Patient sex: M
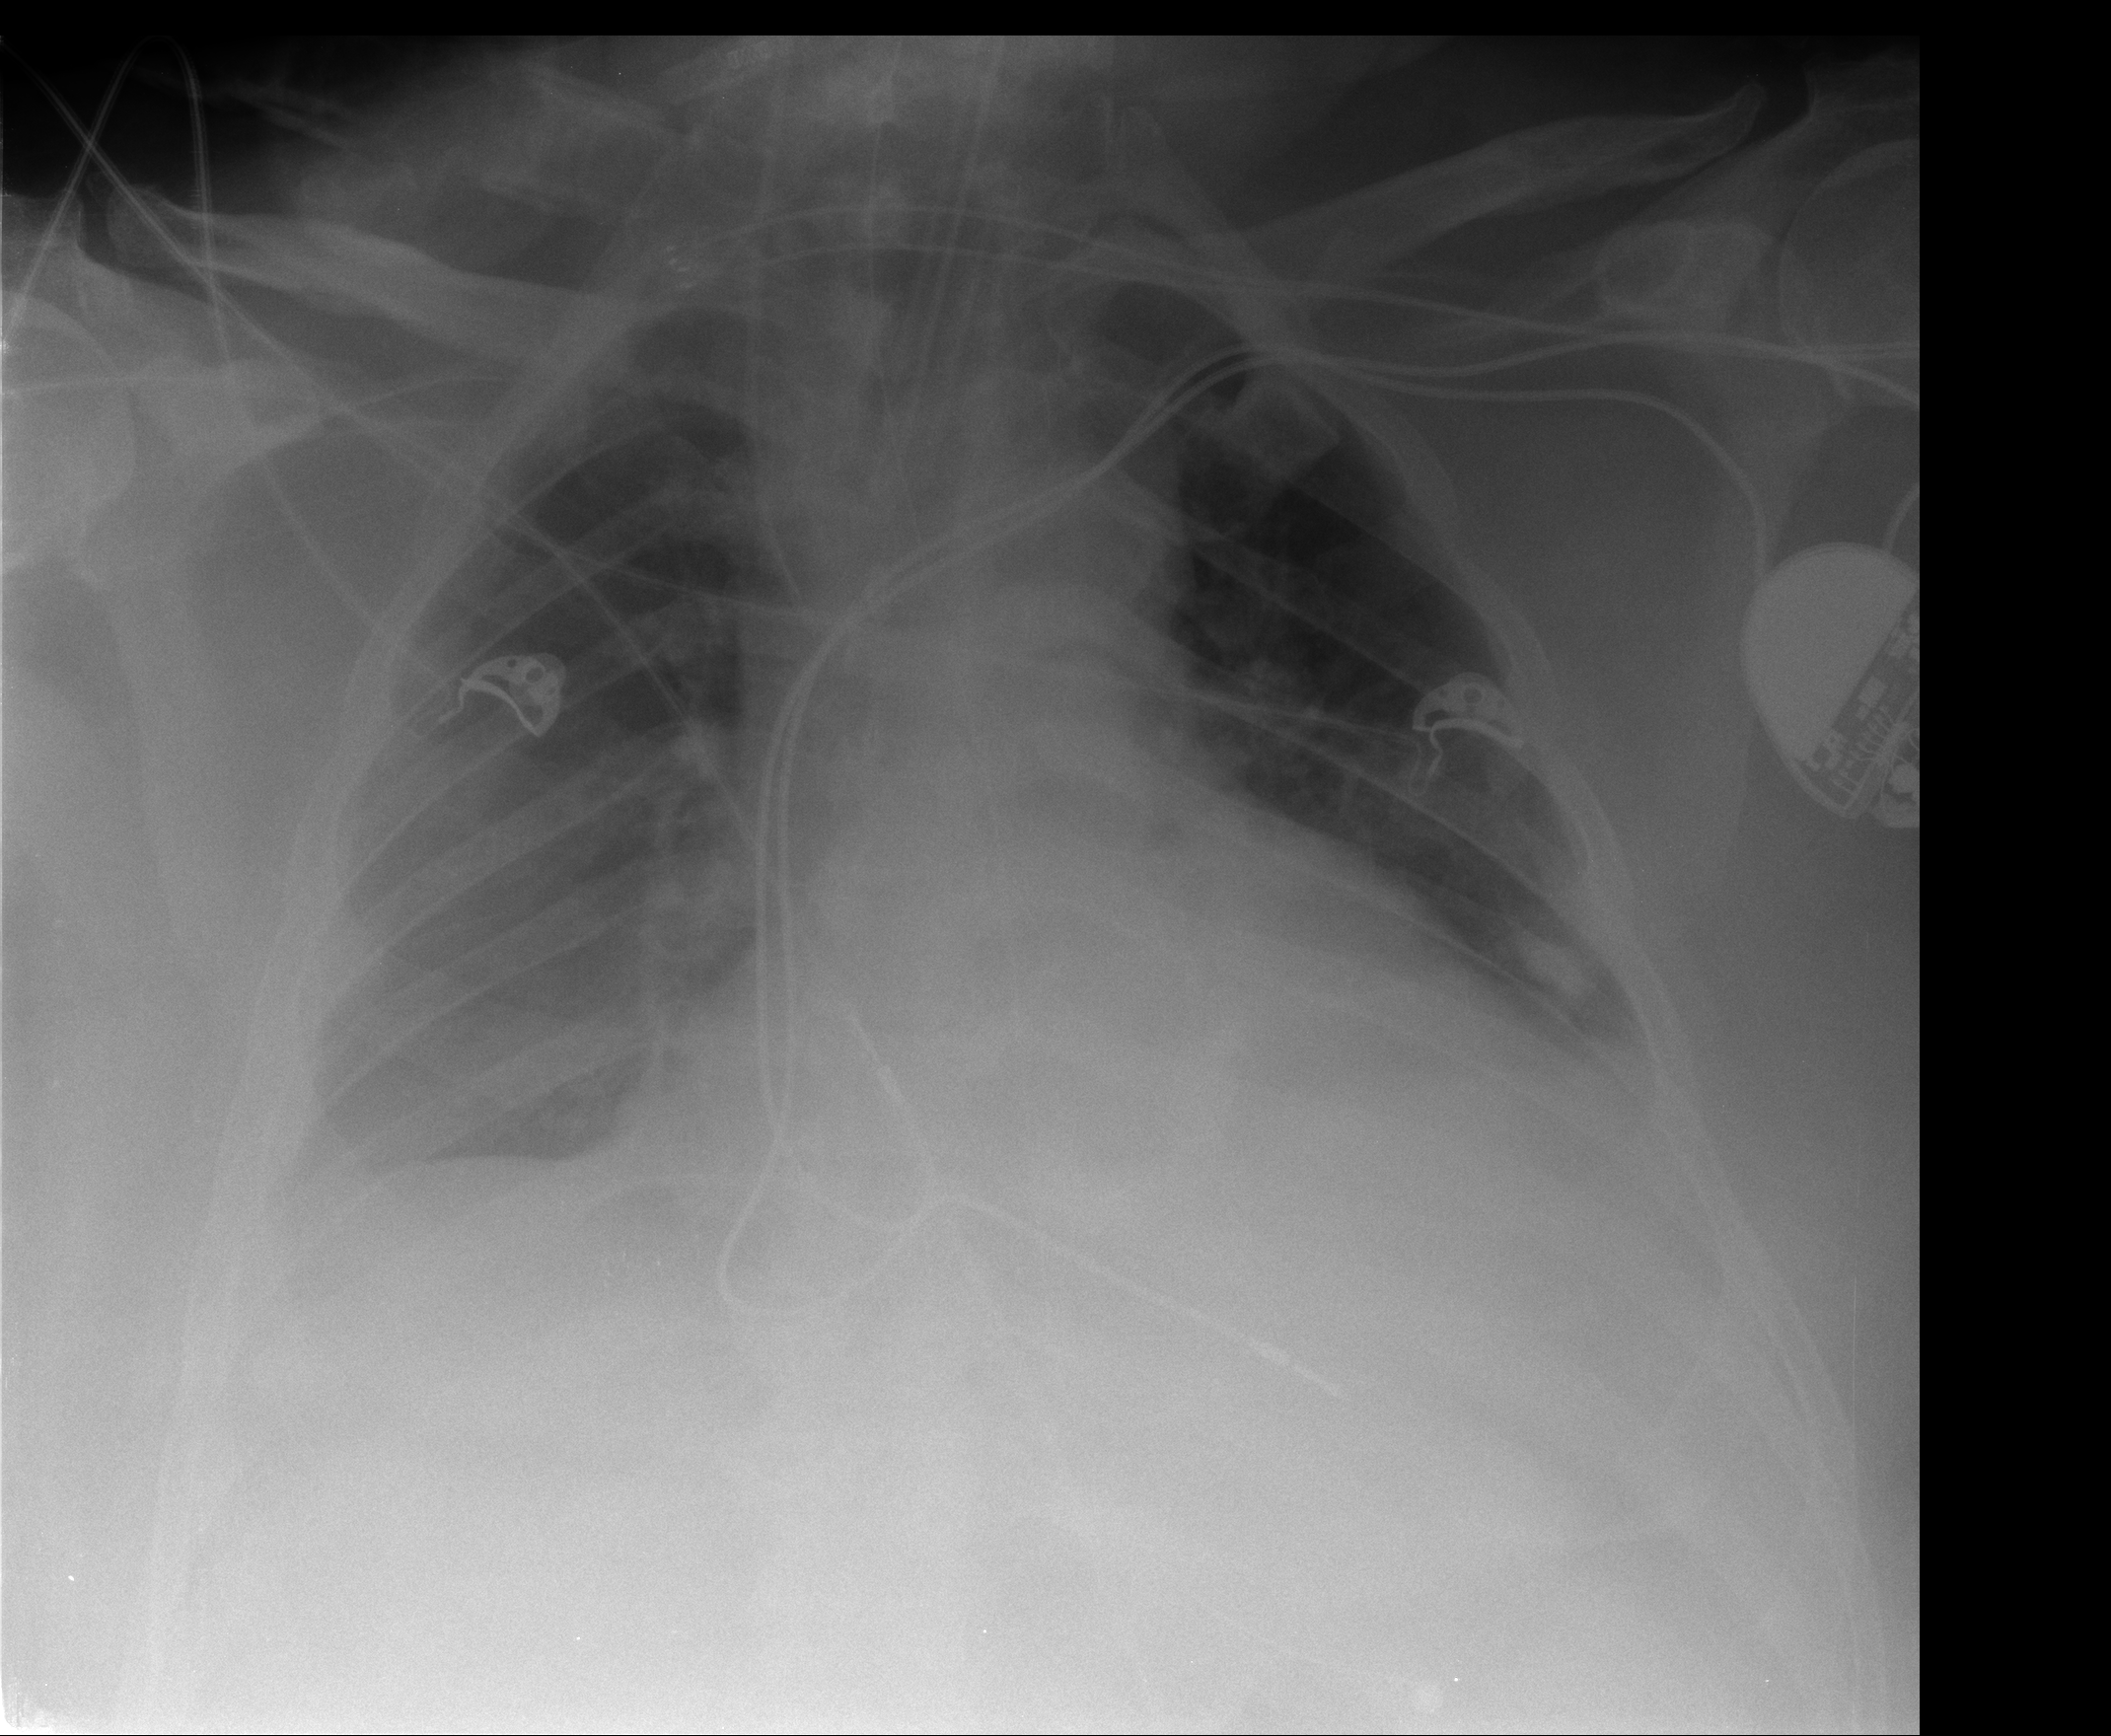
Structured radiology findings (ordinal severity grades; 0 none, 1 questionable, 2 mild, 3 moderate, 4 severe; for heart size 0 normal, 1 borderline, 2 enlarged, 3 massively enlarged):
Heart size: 2
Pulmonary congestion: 2
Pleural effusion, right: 2
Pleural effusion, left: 1
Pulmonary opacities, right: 0
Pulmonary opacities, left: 1
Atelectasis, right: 2
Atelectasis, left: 2